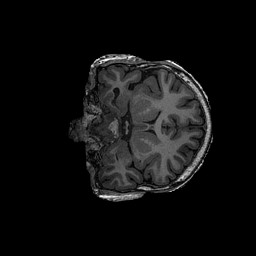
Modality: T1w
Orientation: coronal
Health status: ill
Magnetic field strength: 3 T